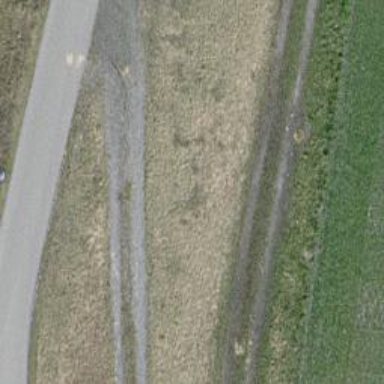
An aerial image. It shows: Gravel track with grade 3 tracktype.